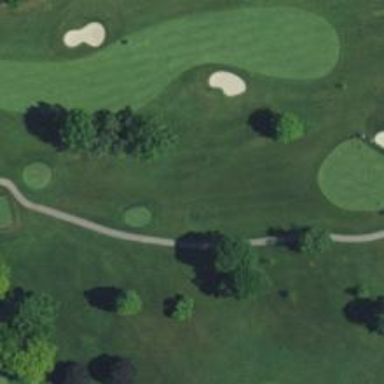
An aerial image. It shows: Pathway for golfing.